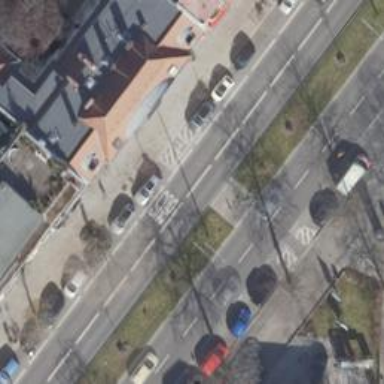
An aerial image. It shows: Asphalt footway with unmarked crossing.